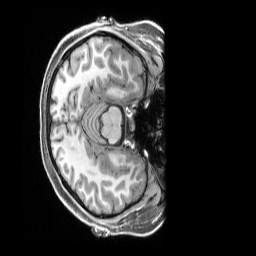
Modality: T1w
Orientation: axial
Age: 18
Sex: female
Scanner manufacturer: siemens
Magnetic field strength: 3 T
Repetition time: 2.5 s
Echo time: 0.00296 s